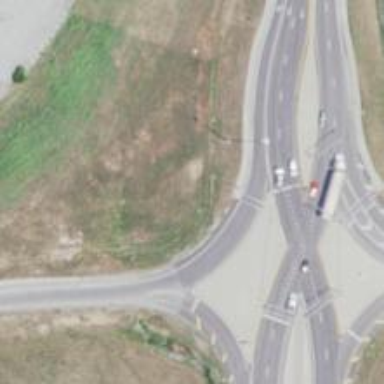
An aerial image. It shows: Motorway link at diverging diamond interchange (DDI) junction.